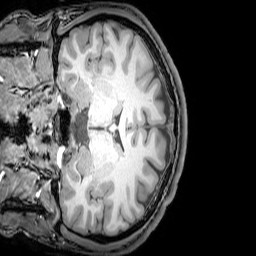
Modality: T1w
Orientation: coronal
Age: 20
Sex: male
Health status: healthy
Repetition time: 0.081 s
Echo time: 0.037 s